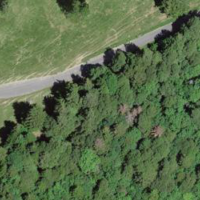
EUNIS habitat code: 23
Species observed at this site:
Corvus corone
Lophophanes cristatus
Parus major
Turdus torquatus
Periparus ater
Milvus milvus
Regulus regulus
Sitta europaea
Fringilla coelebs
Turdus viscivorus
Buteo buteo
Falco tinnunculus
Corvus corax
Motacilla alba
Turdus merula